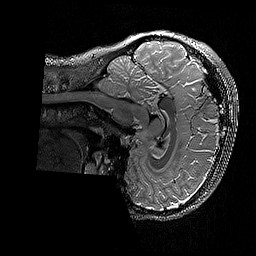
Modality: T2w
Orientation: sagittal
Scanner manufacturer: siemens
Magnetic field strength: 3 T
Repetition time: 3.2 s
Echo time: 0.428 s